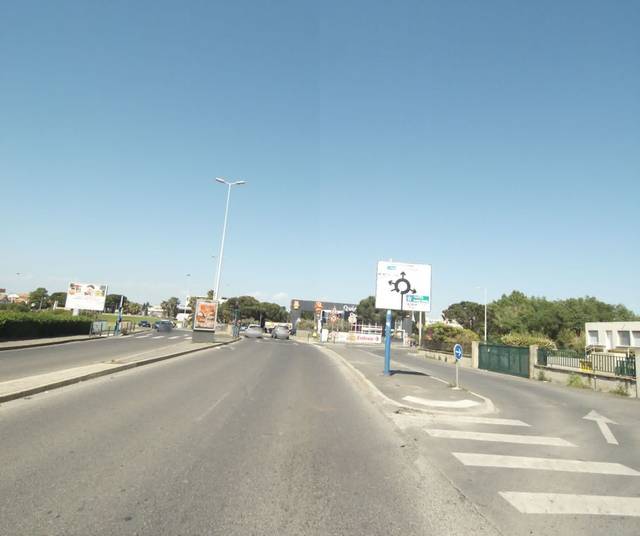
Region: France
Coordinates: 43.588, 3.89